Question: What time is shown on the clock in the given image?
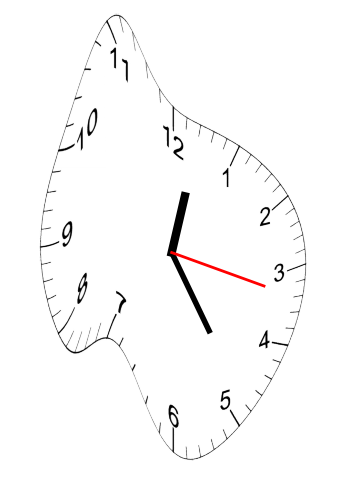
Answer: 12:24:17